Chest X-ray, PA view. Patient: 56 years old, sex F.
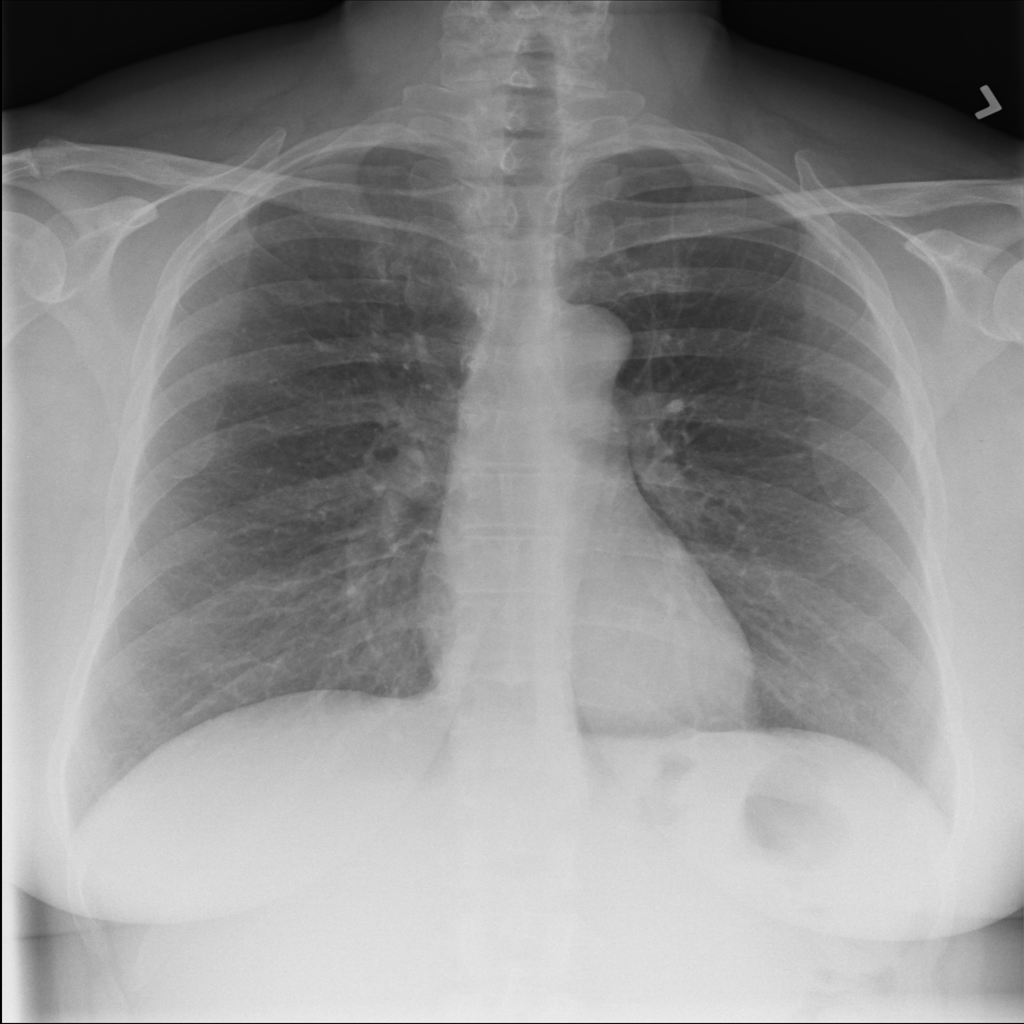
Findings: No Finding